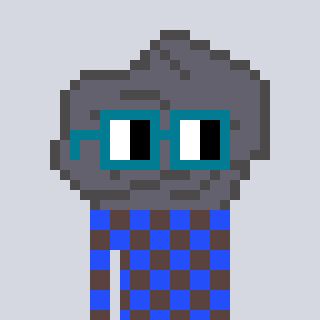
a pixel art character with square dark green glasses, a rock-shaped head and a darkbrown-colored body on a cool background